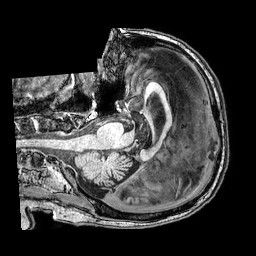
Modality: T1w
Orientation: axial
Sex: male
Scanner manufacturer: philips
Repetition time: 0.008206 s
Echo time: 0.00378 s